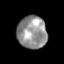
Tissue: lung
Cell type: Myeloid cells
Senescence score: 0.2313
Nuclear area (px): 938
Mean DAPI intensity: 146.698